一年级 · 算术
算题。
$$
\begin{aligned}
& 2+3=\square \\
& 2+1=\square \\
& 2+2=\square \\
& 3+2=\square \\
& 1+2=\square \\
& 1+1=\square
\end{aligned}
$$

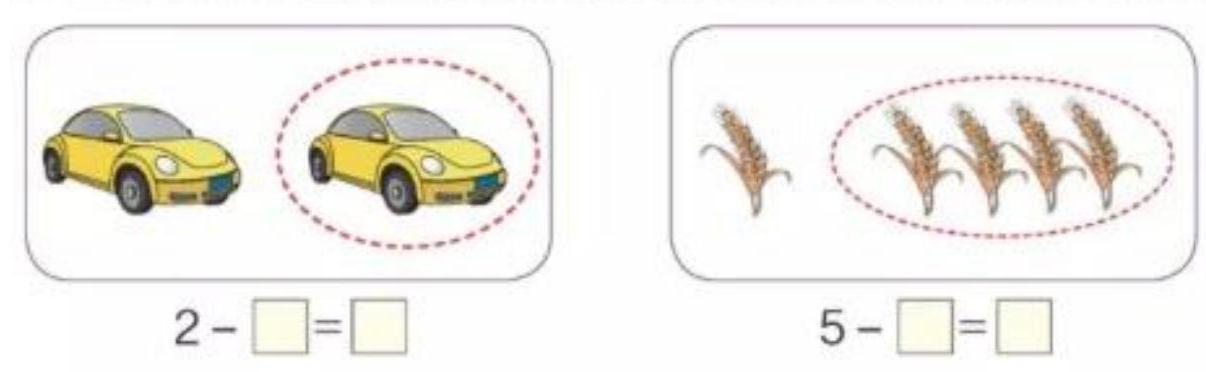
答案: ; 3; 4; 5; 3; 2; 2-1=1; 5-4=1